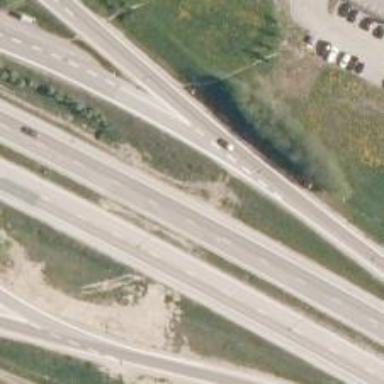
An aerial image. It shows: Asphalt motorway.